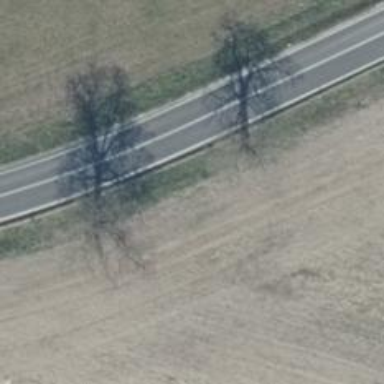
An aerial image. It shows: Deciduous broadleaved tree.